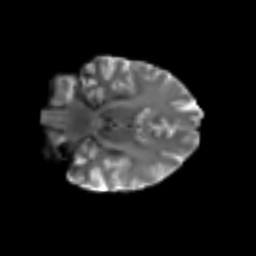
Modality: T2w
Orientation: coronal
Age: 48
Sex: female
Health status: ill
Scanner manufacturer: siemens
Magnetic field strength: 3 T
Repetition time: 8.7 s
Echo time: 0.11 s